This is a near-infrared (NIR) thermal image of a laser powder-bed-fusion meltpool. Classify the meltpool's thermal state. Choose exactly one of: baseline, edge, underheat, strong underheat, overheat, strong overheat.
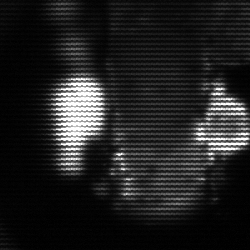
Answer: strong underheat